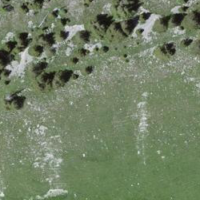
EUNIS habitat code: 23
Species observed at this site:
Orchis mascula